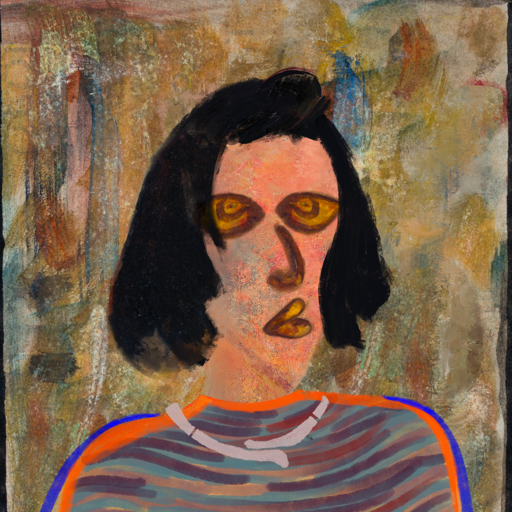
Background: Pipe, Head And Neck Side: Irani, Face Side: Comrade, Bust: Experience, Hair Side: Mosgoul, Head Accessory: Blank, Second Necklace: Blank, Necklace: Hypocrite_2, Baby: Blank